Interaction volume radius: 5 \u00c5
Interaction volume height: 40 \u00c5
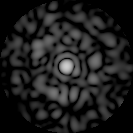
Disorder parameter: 0.8218